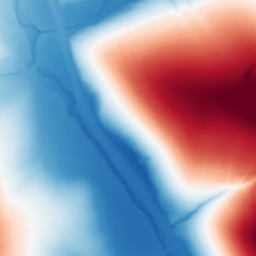
Category: trend_removal
Decomposition family: polynomial
Decomposition parameters: degree: 2
Upsampling method: bspline
Upsampling parameters: scale: 4
Upsampling scale: 4